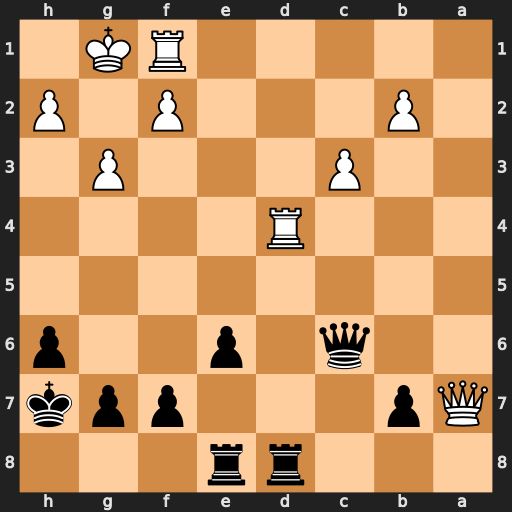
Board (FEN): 3rr3/Qp3ppk/2q1p2p/8/3R4/2P3P1/1P3P1P/5RK1
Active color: b
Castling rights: -
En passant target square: -
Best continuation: Ra8 Qxa8 Rxa8